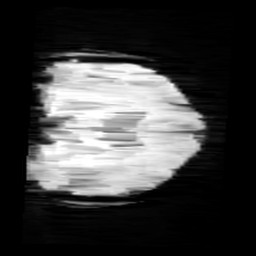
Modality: minIP
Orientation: coronal
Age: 9
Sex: female
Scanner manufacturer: siemens
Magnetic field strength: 3 T
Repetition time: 0.027 s
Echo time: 0.02 s